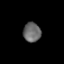
Tissue: lung
Cell type: Smooth muscle cells
Senescence score: 0.2194
Nuclear area (px): 336
Mean DAPI intensity: 104.101